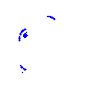
Particle: pion